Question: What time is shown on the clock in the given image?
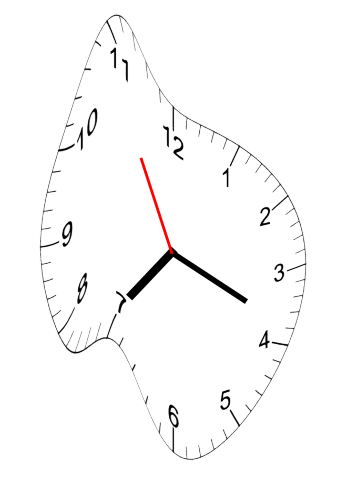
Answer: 07:18:55